Question: I want to choose values with label '1' at the end and randomly select 1000 comments among the selected values.

This is the text version of the code that creates the output above:
'''
with open('movie_ratings.txt', 'r') as f:
lines = f.read().splitlines()
lines = lines[1:]
sentences = [line.split(' ') for line in lines]
sentences
'''
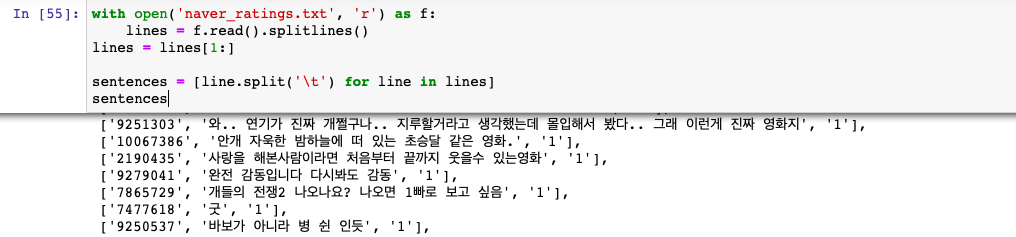
Answer: To select only sentences where the last element is '1':
'''
sentences = [line.split(' ') for line in lines if line.split(' ')[-1] == '1']
'''
For the random selection, this can help you on your way: <URL>